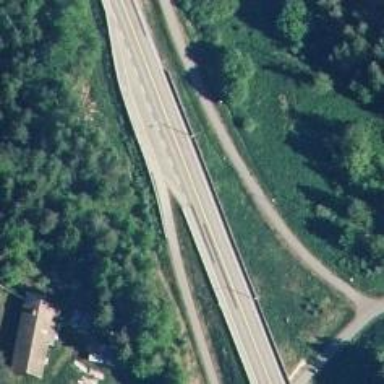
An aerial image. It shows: Asphalt road classified as trunk highway.